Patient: sex M, age 36
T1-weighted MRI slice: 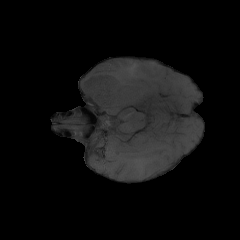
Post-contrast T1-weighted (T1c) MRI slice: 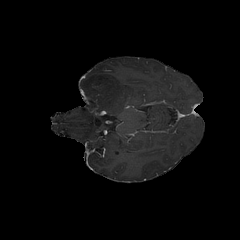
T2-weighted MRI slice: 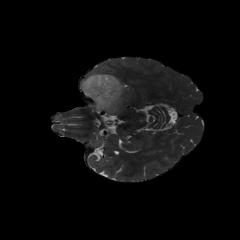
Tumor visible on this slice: yes
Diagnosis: Glioblastoma, IDH-wildtype
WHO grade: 4